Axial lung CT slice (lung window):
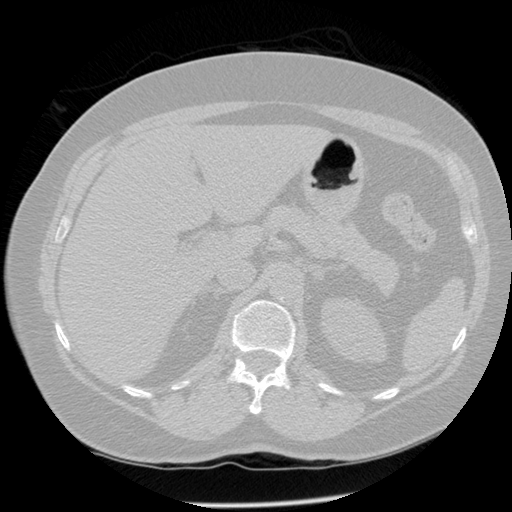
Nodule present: no